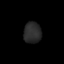
Tissue: lung
Cell type: Endothelial cells
Senescence score: 0.2316
Nuclear area (px): 361
Mean DAPI intensity: 41.898